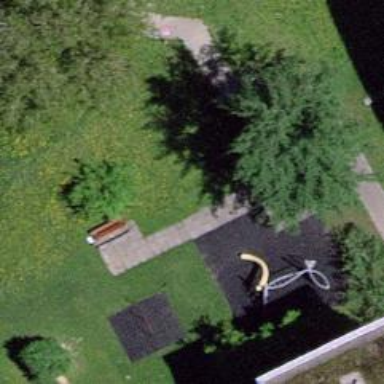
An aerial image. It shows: Playground area for leisure land.